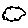
Label: cloud